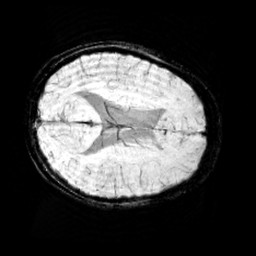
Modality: minIP
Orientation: axial
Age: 11
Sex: female
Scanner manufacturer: siemens
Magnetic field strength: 3 T
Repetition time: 0.027 s
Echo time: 0.02 s